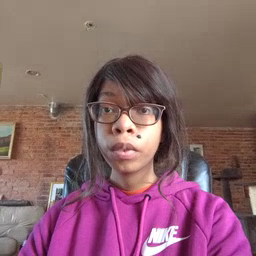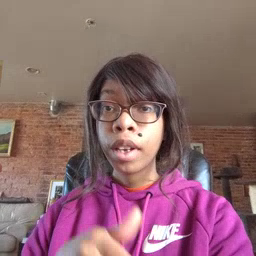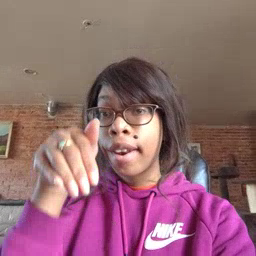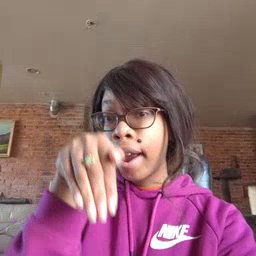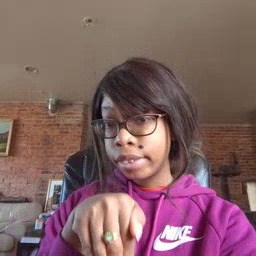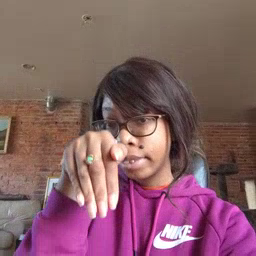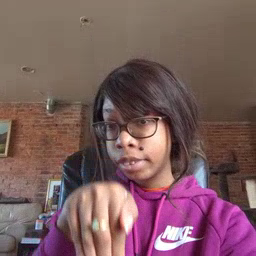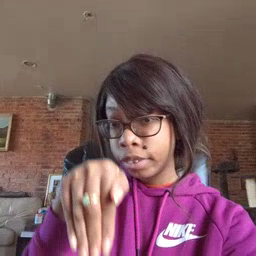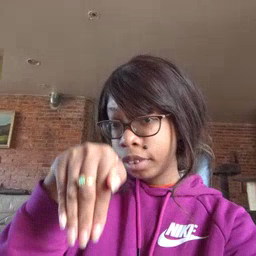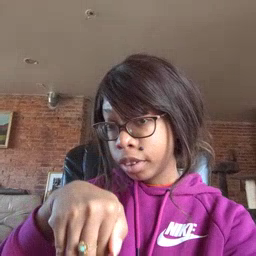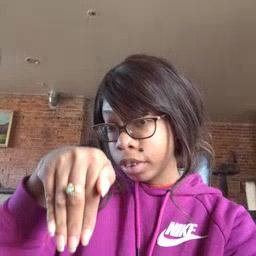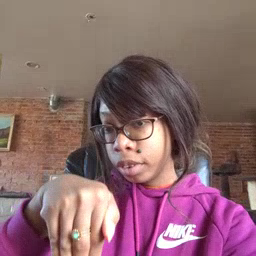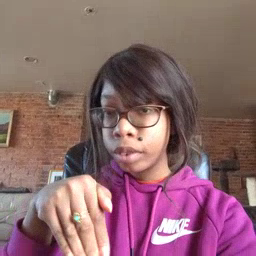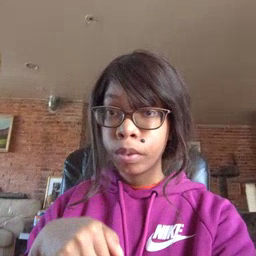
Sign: night